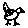
Label: bird